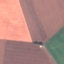
Land use / land cover class: AnnualCrop